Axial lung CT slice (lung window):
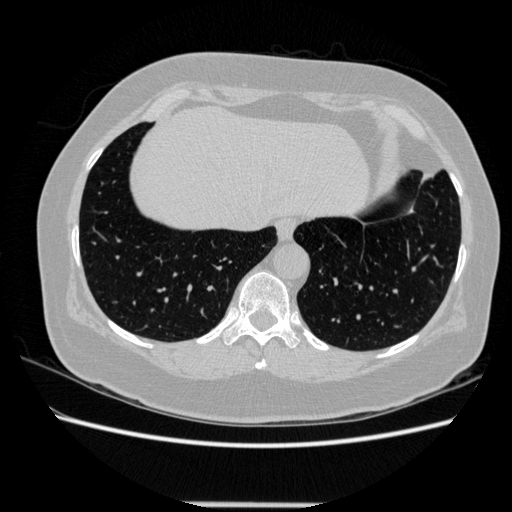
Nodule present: no